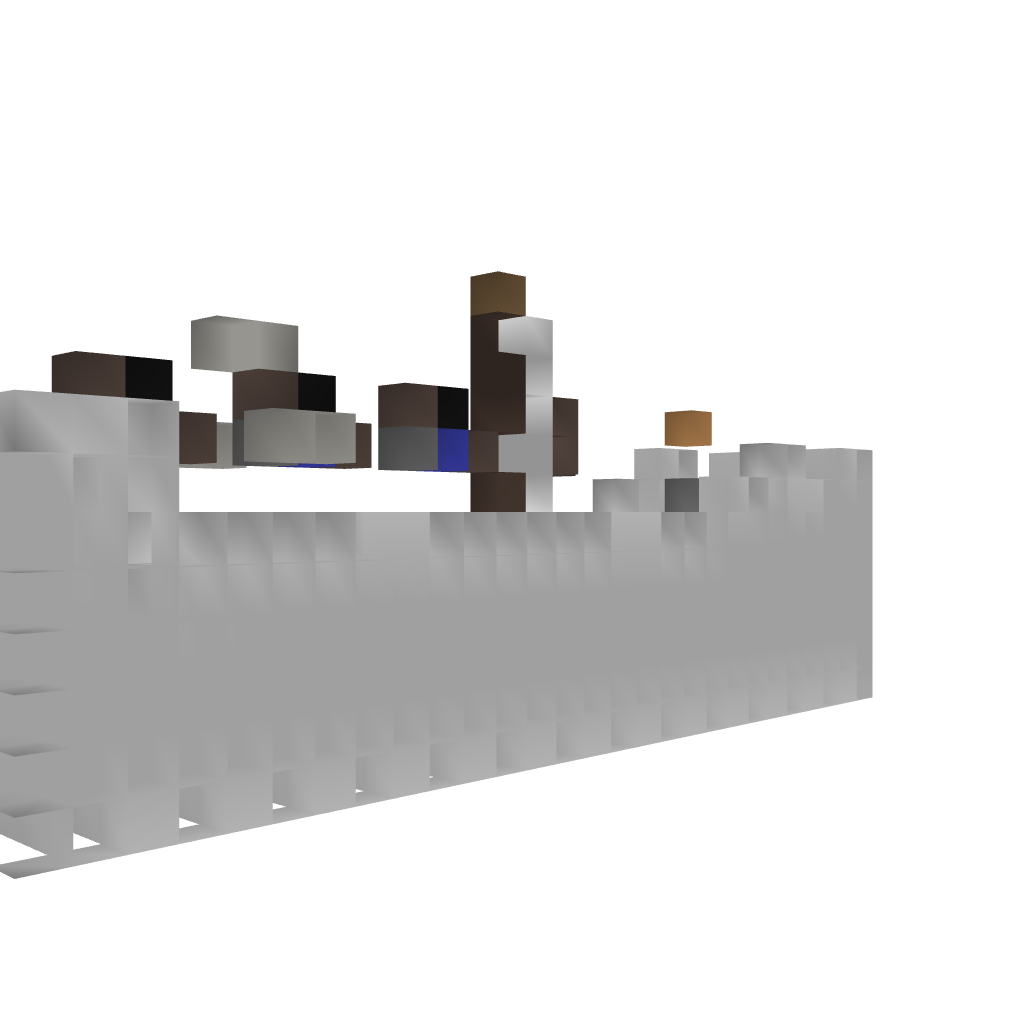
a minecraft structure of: Functional Mini Submarine